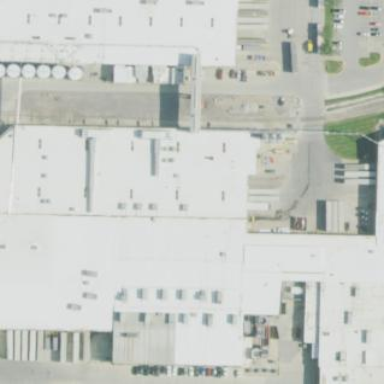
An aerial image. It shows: Industrial building.